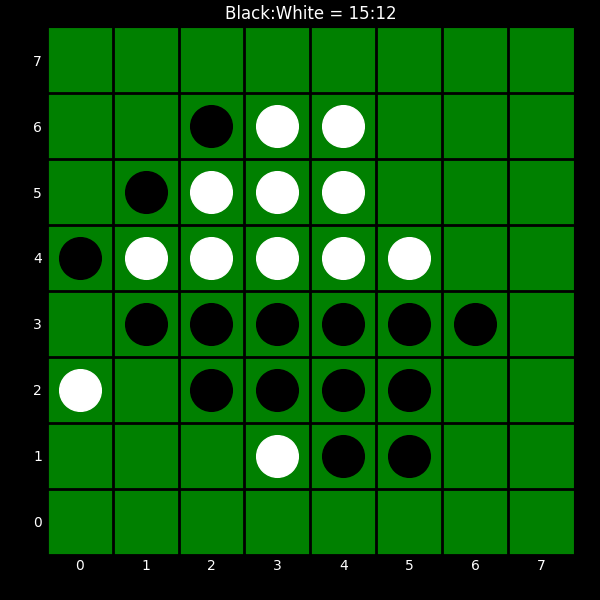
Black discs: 15
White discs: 12